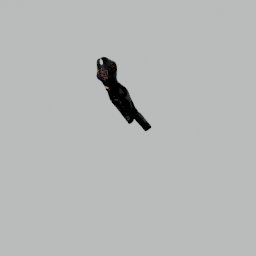
Label: people